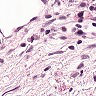
Metastatic tissue present: no